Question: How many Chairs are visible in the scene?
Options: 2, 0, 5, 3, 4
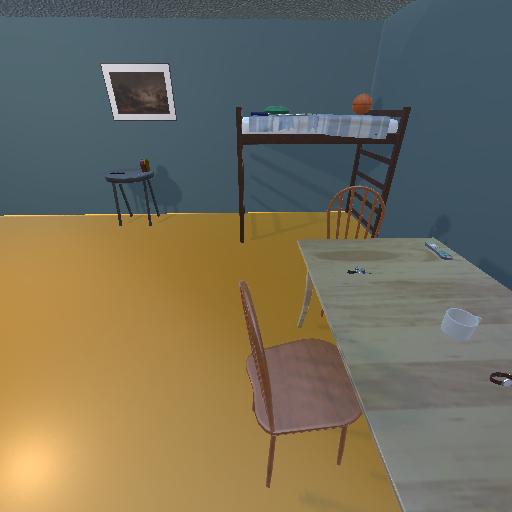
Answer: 2